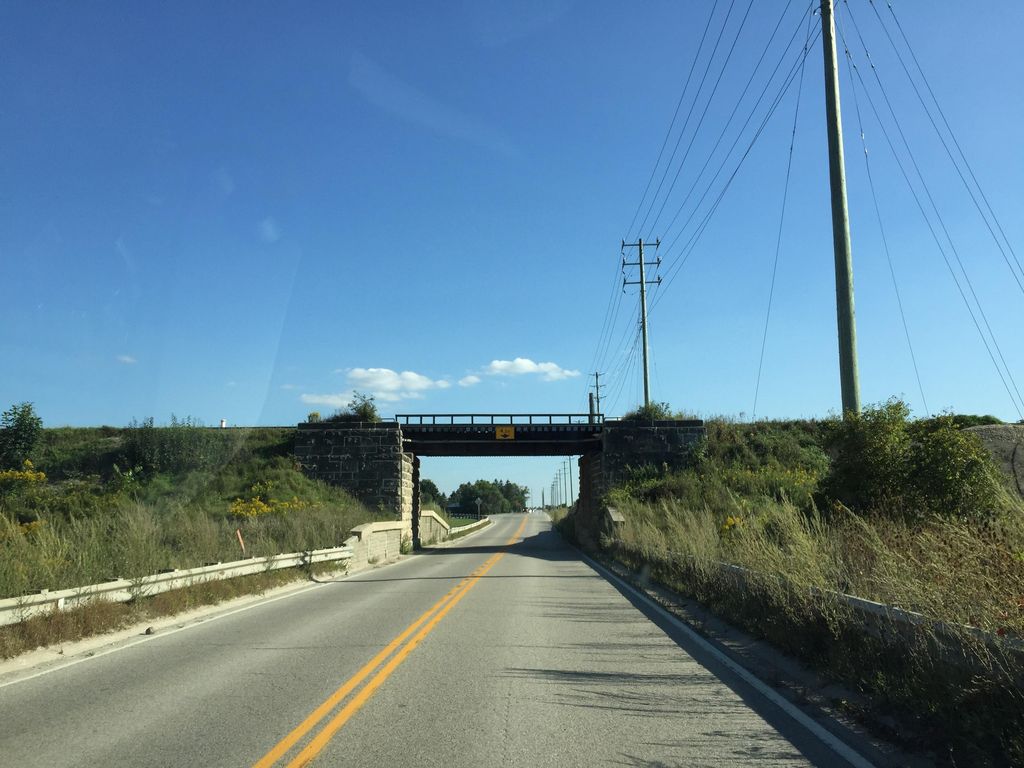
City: kitchener-waterloo